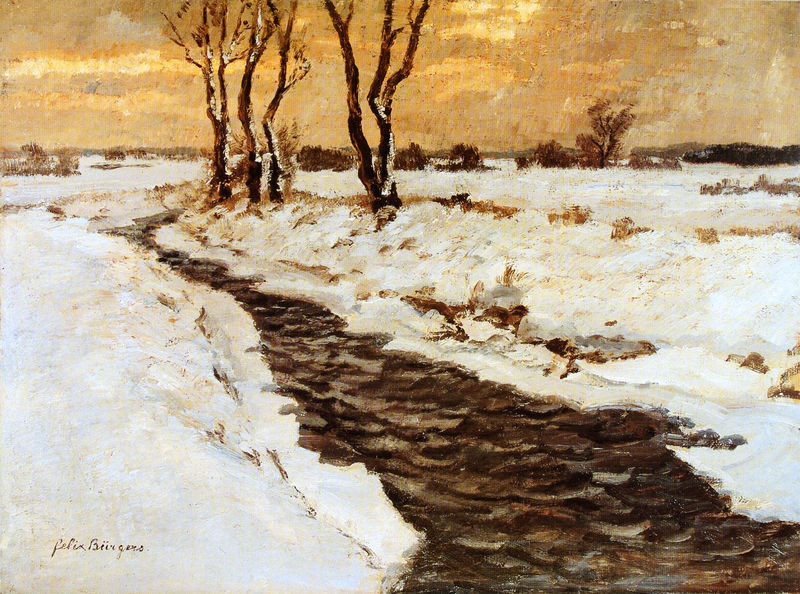
Titel: Winterlandschaft
Künstler: Felix Bürgers
Standort: Dachau
Institution: Museumsverein
Schlagwörter: baum, blau, gemälde, himmel, schatten, wasser, weiß, wolken, bäume, fluss, gelb, impressionismus, landschaft, ocker, äste, abend, braun, grau, hell, licht, orange, schwarz, strasse, ölbild, eis, gras, rot, schnee, weg, wiese, beige, malerei, stein, steine, signatur, öl, ast, bach, birke, dämmerung, einsamkeit, erde, feld, felder, ferne, horizont, hügel, kalt, natur, norden, weite, wind, zweige, büsche, einsam, pfad, sonne, sträucher, land, gold, realismus, wald, bewölkt, wellen, pointilismus, acker, feldweg, spuren, berge, verlassen, dorf, sonnenuntergang, barun, kahl, landschaftsmalerei, geröll, winter, signiert, romantik, ölgemälde, duktus, nah, felix, stimmung, ölfarbe, abendrot, menschenleer, schneise, impression, gogh, spaziergang, strahlen, bedeckt, kälte, schneelandschaft, flusslandschaft, wälder, strich, bürger, leinwand, schlamm, worpswede, winterlandschaft, schneespuren, fließen, geln, abendröte, golf, norddeutschland, matsch, schneien, bürgens, bürgers, naturstudie, nederlande, peter, plu, kal, karge, depressiv, unberührt, schneematsch, weg schnee bäume schlamm roter himmel, im winter, fussstapfen, 1919, ziellos, goldener himmel